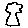
Label: tree